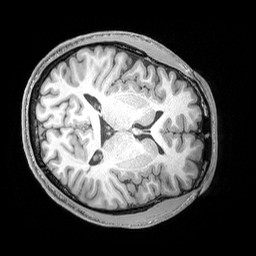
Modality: T1w
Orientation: axial
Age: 22
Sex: male
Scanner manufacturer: siemens
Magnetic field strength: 3 T
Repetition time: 2.53 s
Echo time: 0.00326 s